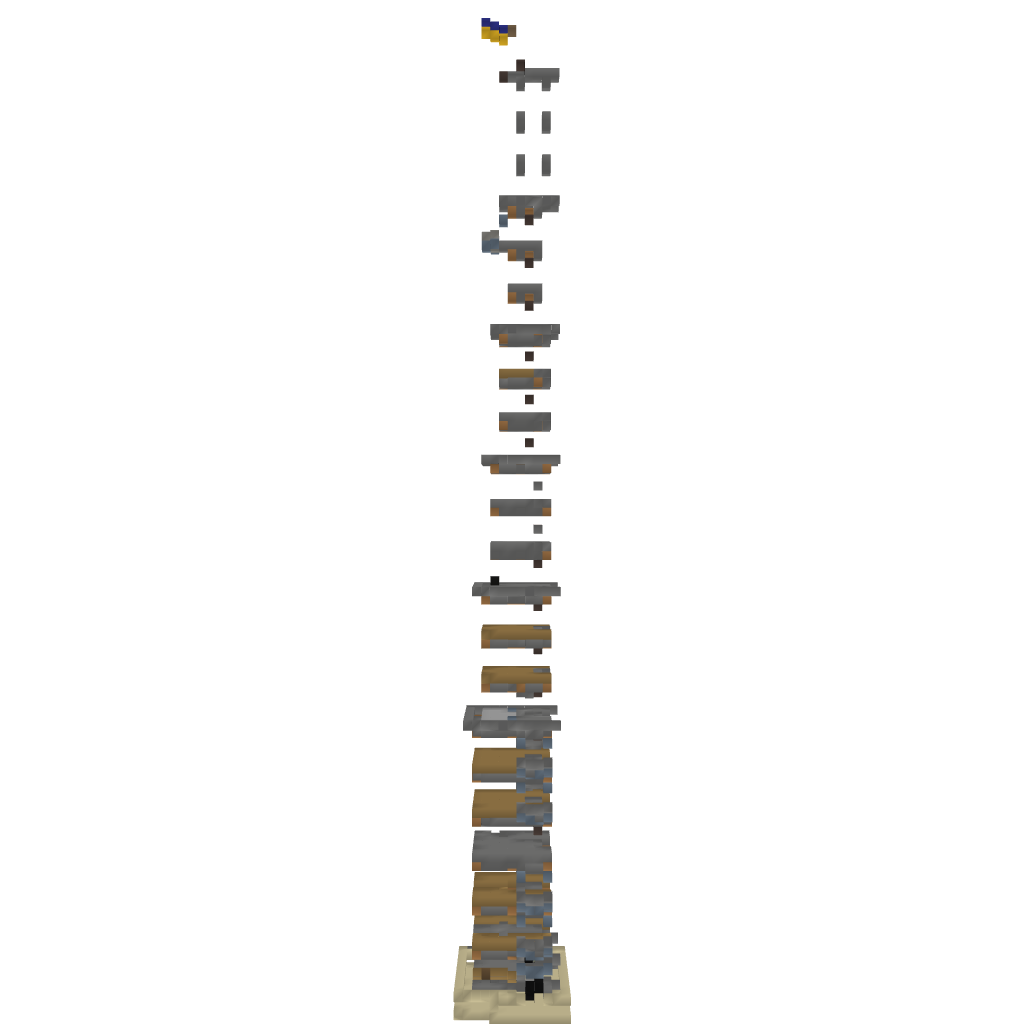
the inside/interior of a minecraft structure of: Hotel "Odessa"